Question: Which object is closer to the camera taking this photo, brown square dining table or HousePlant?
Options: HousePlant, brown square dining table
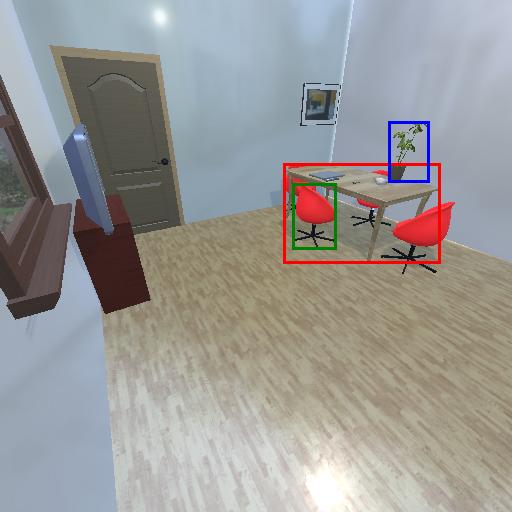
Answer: HousePlant